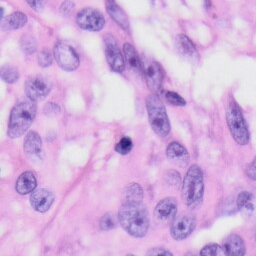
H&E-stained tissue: Skin